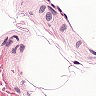
Metastatic tissue present: no